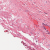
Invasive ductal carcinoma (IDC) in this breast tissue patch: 0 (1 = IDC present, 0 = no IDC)